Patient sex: M
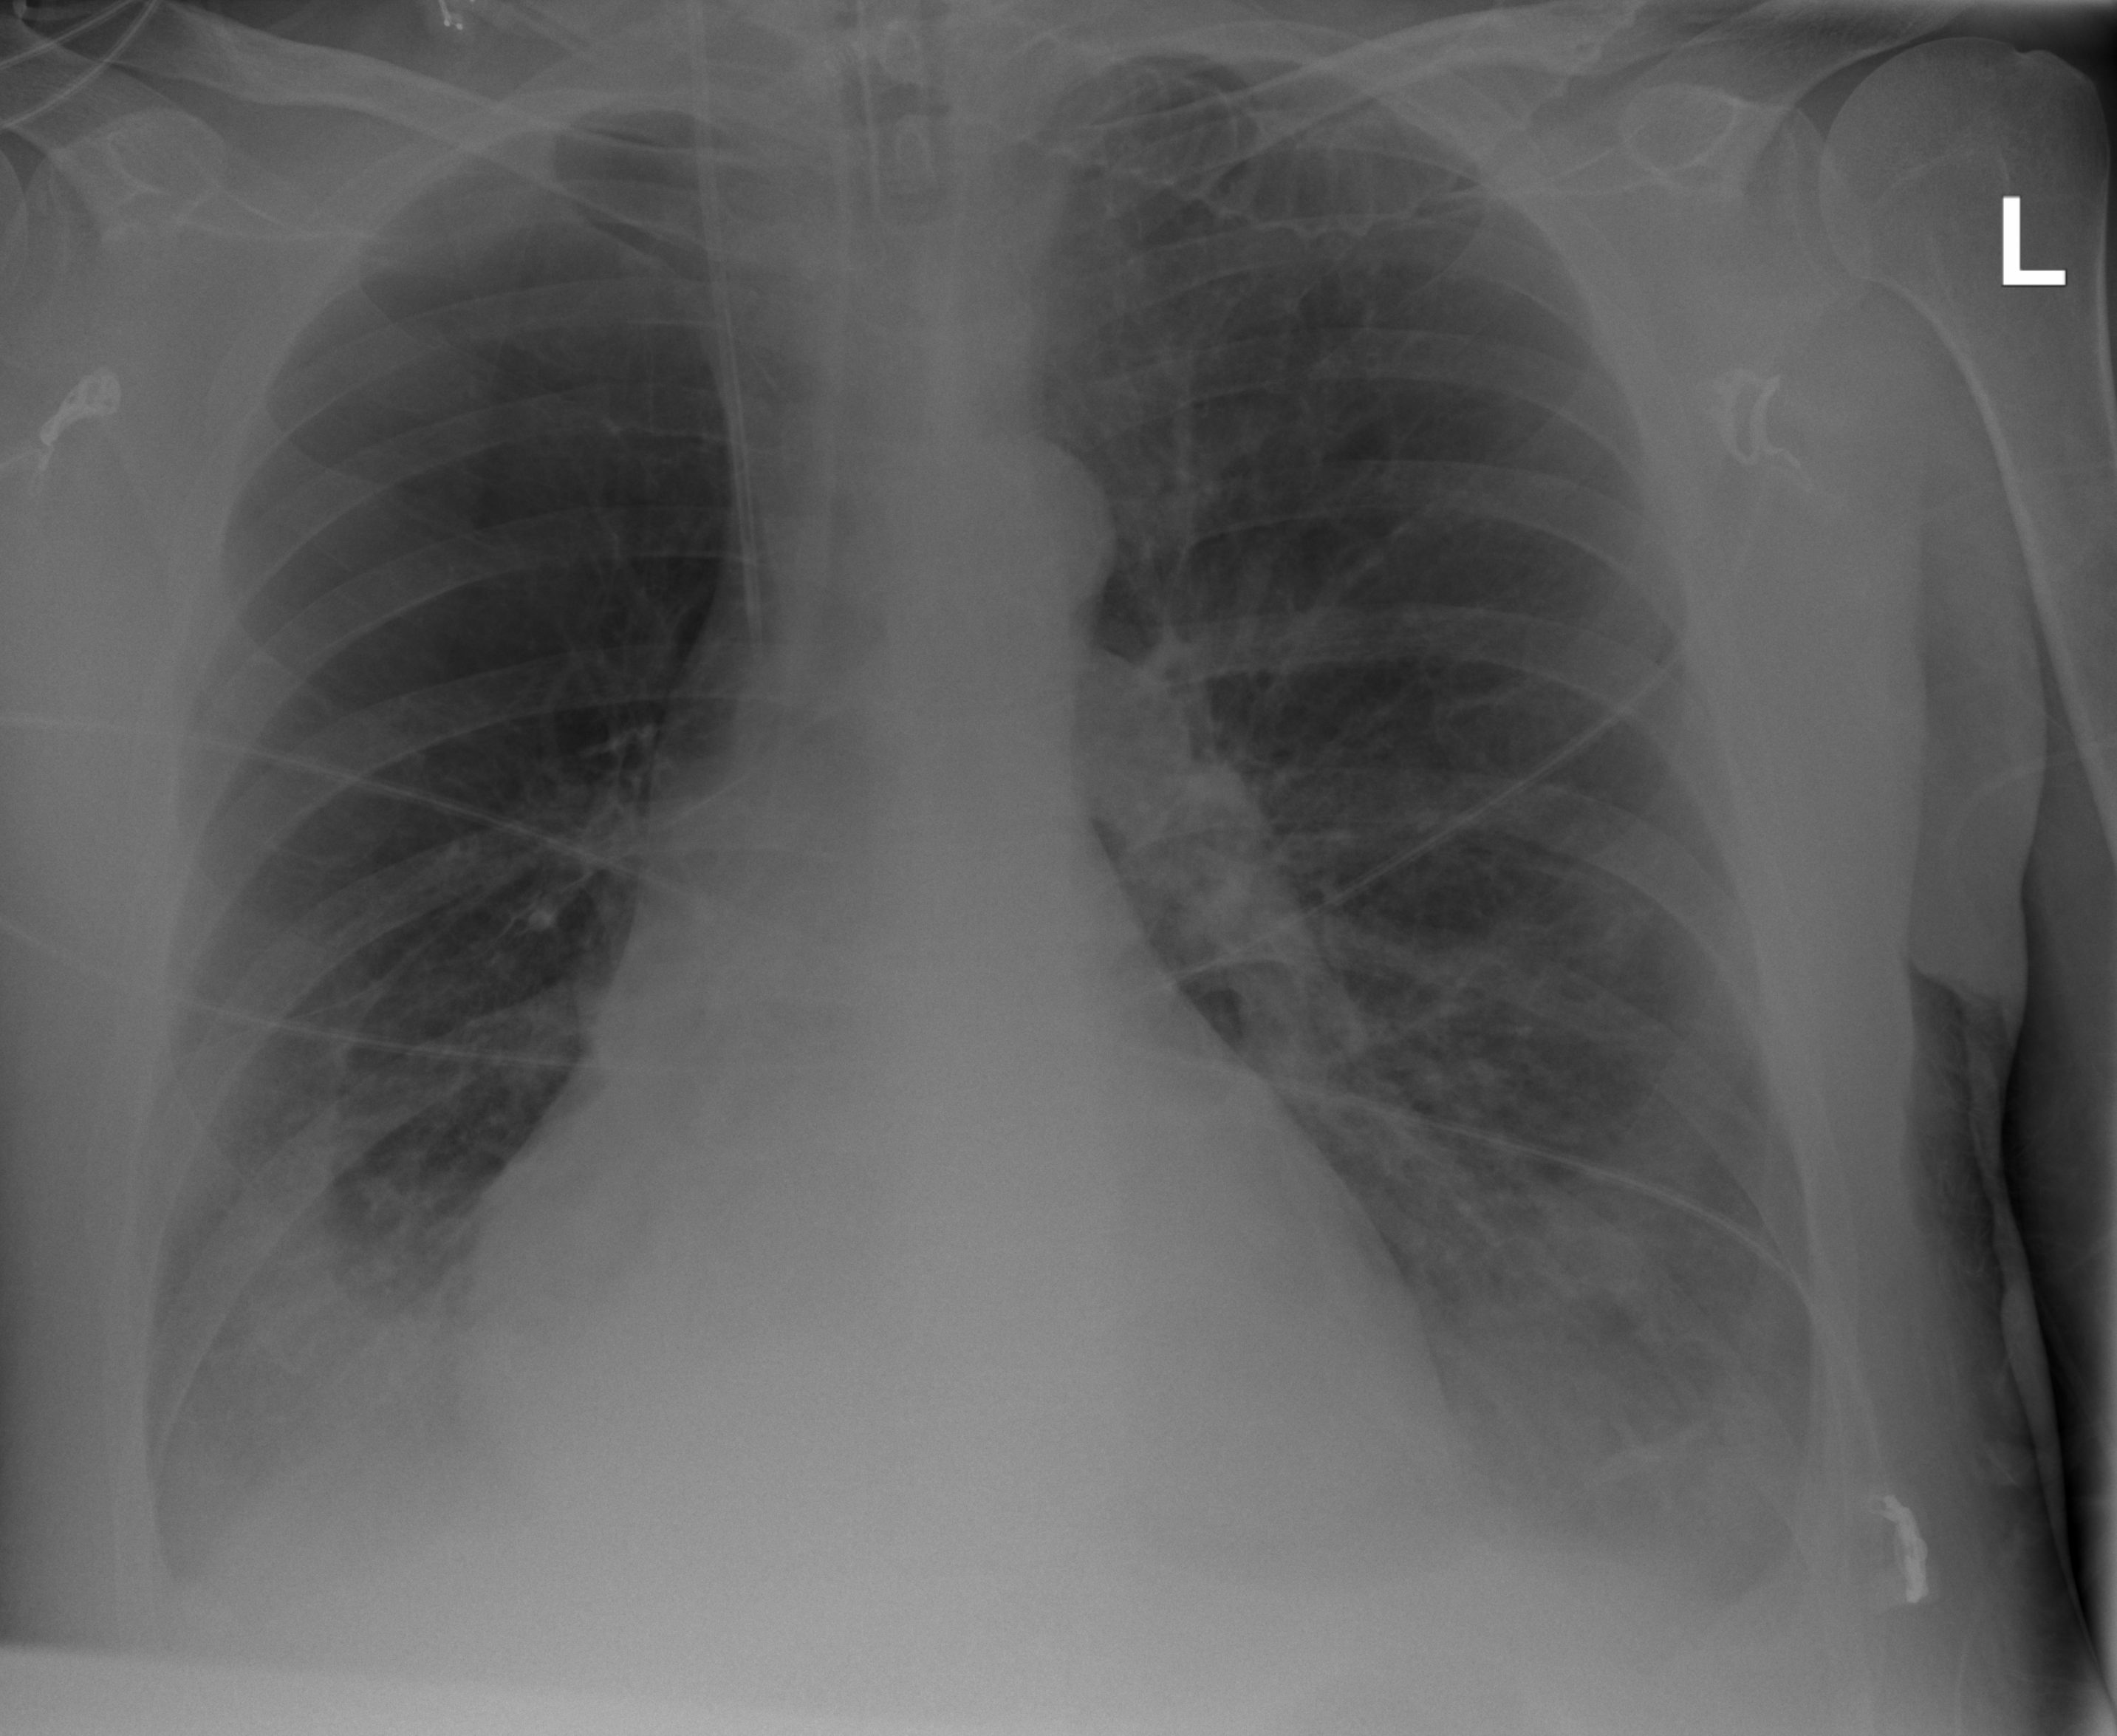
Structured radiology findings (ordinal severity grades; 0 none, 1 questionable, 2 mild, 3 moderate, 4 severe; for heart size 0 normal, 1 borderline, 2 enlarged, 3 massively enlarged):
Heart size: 2
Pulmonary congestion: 0
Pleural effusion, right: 3
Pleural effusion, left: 3
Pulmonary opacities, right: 0
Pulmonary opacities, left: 0
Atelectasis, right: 2
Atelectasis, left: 2